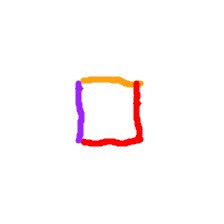
Shape: square